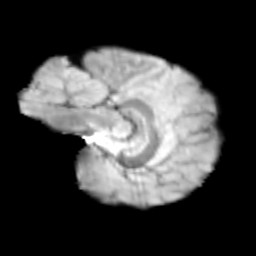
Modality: T2w
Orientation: sagittal
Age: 10
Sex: female
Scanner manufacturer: siemens
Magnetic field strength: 3 T
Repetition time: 3.8 s
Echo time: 0.07 s